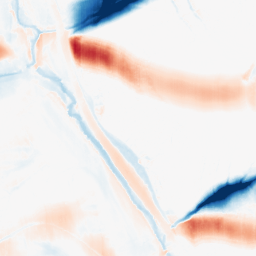
Category: morphological
Decomposition family: morphological_ellipse
Decomposition parameters: operation: average
width: 50
height: 10
Upsampling method: linear_exact
Upsampling parameters: scale: 8
Upsampling scale: 8